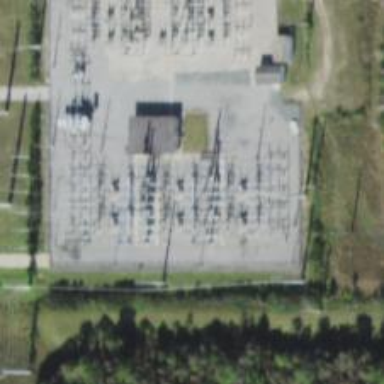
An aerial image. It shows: Switch for power supply.